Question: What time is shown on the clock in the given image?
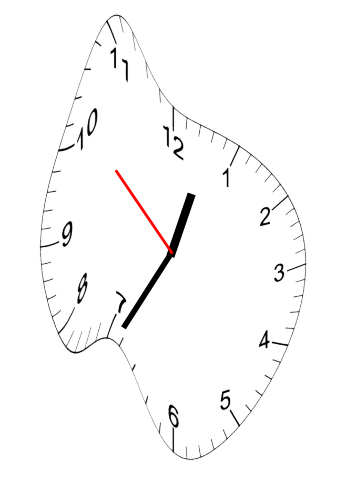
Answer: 12:34:52